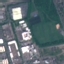
Land use / land cover: Industrial